Interaction volume radius: 5 \u00c5
Interaction volume height: 20 \u00c5
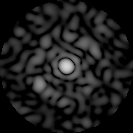
Disorder parameter: 0.7906